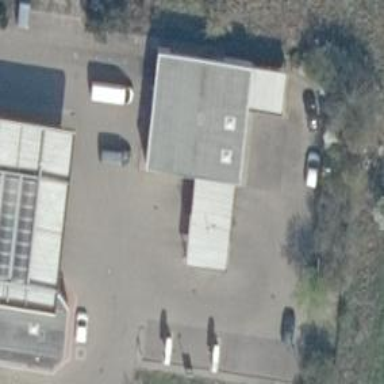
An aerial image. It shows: Car repair shop.